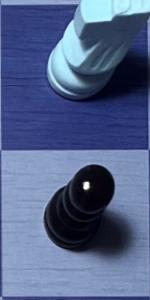
Label: Pawn_Black